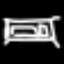
Label: bed